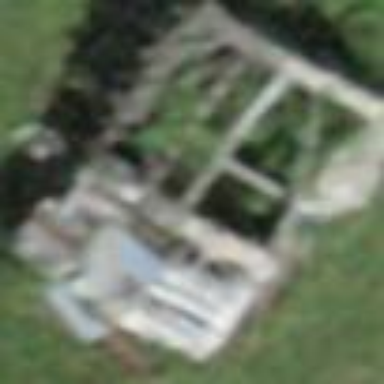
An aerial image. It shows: Historic building in ruins.